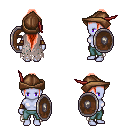
a pixel art fantasy rpg character, female body template, dark elf, purple skin, gray tattered cape, teal pants, red extra-long topknot hairstyle, leather cap, cloth bracers, shield, four views (front, back, left, right), 2x2 character sprite sheet, small pixel art, hard edges, no anti-aliasing